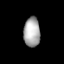
Tissue: lung
Cell type: Endothelial cells
Senescence score: 0.6149
Nuclear area (px): 477
Mean DAPI intensity: 169.581